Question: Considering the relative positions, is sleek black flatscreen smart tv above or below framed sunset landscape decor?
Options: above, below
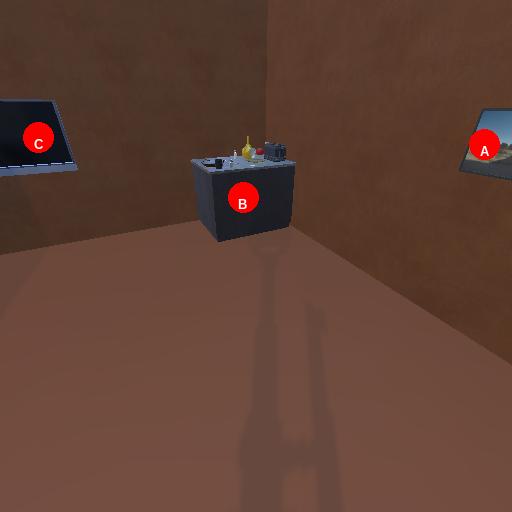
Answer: above